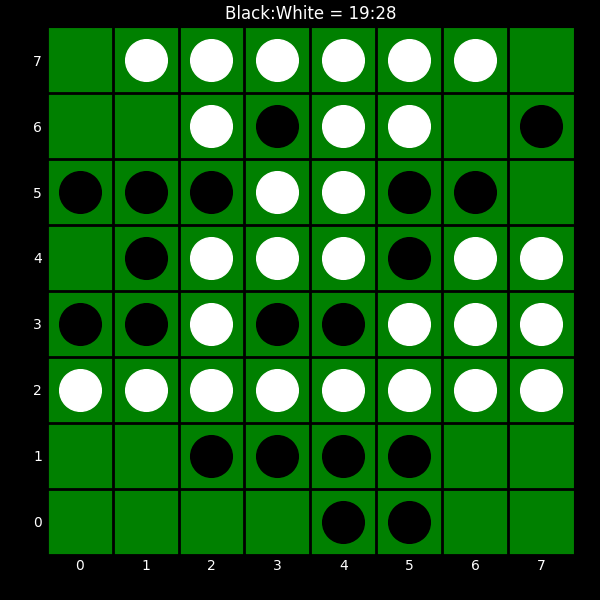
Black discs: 19
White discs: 28